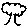
Label: tree